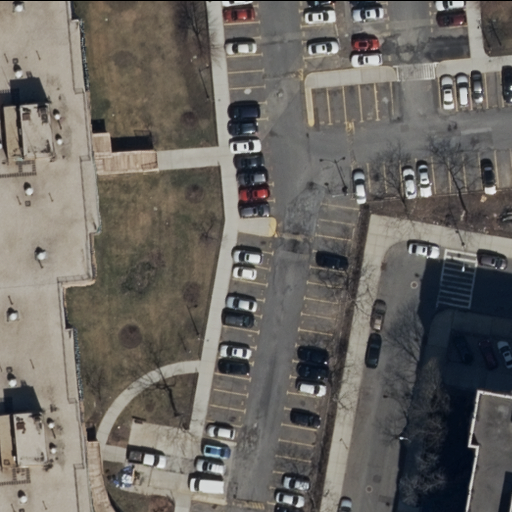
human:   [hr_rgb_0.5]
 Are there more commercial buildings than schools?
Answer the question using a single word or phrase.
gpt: no

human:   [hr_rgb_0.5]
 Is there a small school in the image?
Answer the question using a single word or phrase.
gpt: no

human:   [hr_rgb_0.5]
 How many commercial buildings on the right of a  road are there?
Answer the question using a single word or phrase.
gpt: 0

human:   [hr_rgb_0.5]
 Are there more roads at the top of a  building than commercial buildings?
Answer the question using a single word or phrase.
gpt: yes

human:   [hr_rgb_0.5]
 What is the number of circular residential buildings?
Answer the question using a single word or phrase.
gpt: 0

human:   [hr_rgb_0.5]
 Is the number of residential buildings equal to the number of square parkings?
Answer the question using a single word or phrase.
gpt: no

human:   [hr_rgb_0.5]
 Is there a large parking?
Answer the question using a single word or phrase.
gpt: yes

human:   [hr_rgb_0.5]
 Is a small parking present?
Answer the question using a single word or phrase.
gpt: no

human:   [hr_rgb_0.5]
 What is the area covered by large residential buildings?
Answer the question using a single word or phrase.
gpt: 1297m2

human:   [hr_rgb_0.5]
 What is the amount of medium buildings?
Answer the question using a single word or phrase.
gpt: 0

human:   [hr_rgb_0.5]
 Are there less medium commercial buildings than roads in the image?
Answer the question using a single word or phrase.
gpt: yes

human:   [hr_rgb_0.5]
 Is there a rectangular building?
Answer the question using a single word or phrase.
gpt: yes

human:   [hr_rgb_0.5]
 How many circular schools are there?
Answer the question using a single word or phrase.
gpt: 0

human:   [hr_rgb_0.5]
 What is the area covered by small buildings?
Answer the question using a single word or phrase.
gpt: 0m2

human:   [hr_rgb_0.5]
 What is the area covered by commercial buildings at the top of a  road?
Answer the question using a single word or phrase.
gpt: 0m2

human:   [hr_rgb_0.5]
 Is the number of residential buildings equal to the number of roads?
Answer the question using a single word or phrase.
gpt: no

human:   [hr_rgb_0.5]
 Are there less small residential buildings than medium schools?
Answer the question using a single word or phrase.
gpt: no

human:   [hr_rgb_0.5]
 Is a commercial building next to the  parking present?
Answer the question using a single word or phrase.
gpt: no

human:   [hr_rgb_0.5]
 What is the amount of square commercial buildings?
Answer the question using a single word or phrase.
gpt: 0

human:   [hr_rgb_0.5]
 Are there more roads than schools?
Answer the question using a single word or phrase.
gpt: yes

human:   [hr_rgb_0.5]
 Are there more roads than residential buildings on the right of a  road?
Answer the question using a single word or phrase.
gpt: yes

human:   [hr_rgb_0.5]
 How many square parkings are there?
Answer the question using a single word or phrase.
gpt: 0

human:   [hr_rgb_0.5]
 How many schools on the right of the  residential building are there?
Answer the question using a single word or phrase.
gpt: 1

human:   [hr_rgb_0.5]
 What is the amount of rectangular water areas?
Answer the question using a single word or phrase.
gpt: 0

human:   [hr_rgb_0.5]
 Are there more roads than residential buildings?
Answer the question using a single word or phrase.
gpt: yes

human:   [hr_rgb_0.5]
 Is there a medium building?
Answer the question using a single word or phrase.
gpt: no

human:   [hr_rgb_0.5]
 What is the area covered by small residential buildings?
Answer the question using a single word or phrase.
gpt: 0m2

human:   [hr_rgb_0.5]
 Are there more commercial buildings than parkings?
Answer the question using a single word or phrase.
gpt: no

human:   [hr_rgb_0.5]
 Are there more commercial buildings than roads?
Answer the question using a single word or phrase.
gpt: no

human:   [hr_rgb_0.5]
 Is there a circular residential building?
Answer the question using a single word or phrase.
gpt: no

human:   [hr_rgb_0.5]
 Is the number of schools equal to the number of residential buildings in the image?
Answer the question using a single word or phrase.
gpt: yes

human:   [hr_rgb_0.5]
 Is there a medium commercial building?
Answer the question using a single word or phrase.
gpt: no

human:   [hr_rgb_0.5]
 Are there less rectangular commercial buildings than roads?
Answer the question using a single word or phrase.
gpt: yes

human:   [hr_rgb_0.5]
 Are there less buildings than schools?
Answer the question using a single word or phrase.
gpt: no

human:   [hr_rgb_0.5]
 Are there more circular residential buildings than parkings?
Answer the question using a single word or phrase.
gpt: no

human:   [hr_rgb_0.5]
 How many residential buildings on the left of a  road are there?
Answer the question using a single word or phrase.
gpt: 1